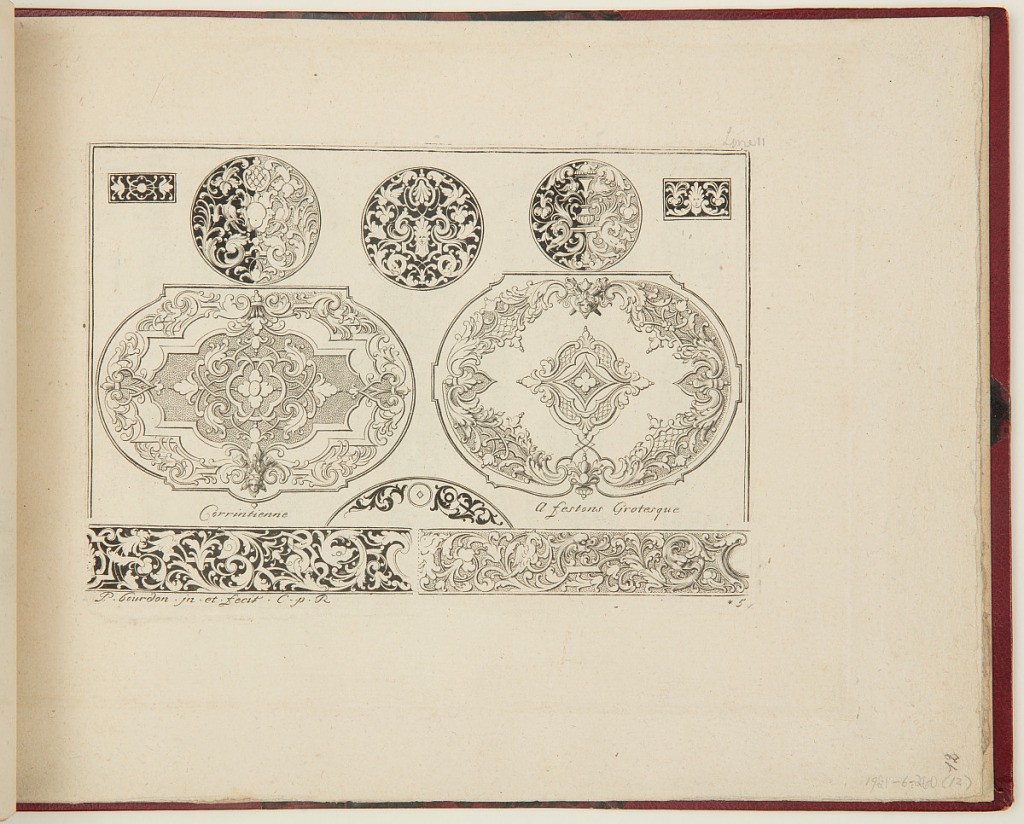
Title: Ornament Designs for Case Covers, Roundels, and Bands
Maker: Pierre Bourdon, French, ca. 1656 – 1708 after
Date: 1703
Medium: Etching and engraving on paper
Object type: Print
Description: An ornament print featuring roundels (possibly watch cases), case covers (possibly snuff boxes) and bands decorated with grotesque motifs (intertwining scrolling leaves, foliage, human, and animal forms), with mascarons (masks), strapwork, cartouches, and a diaper pattern. The plate is signed and numbered.